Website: walmart
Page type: order-returns
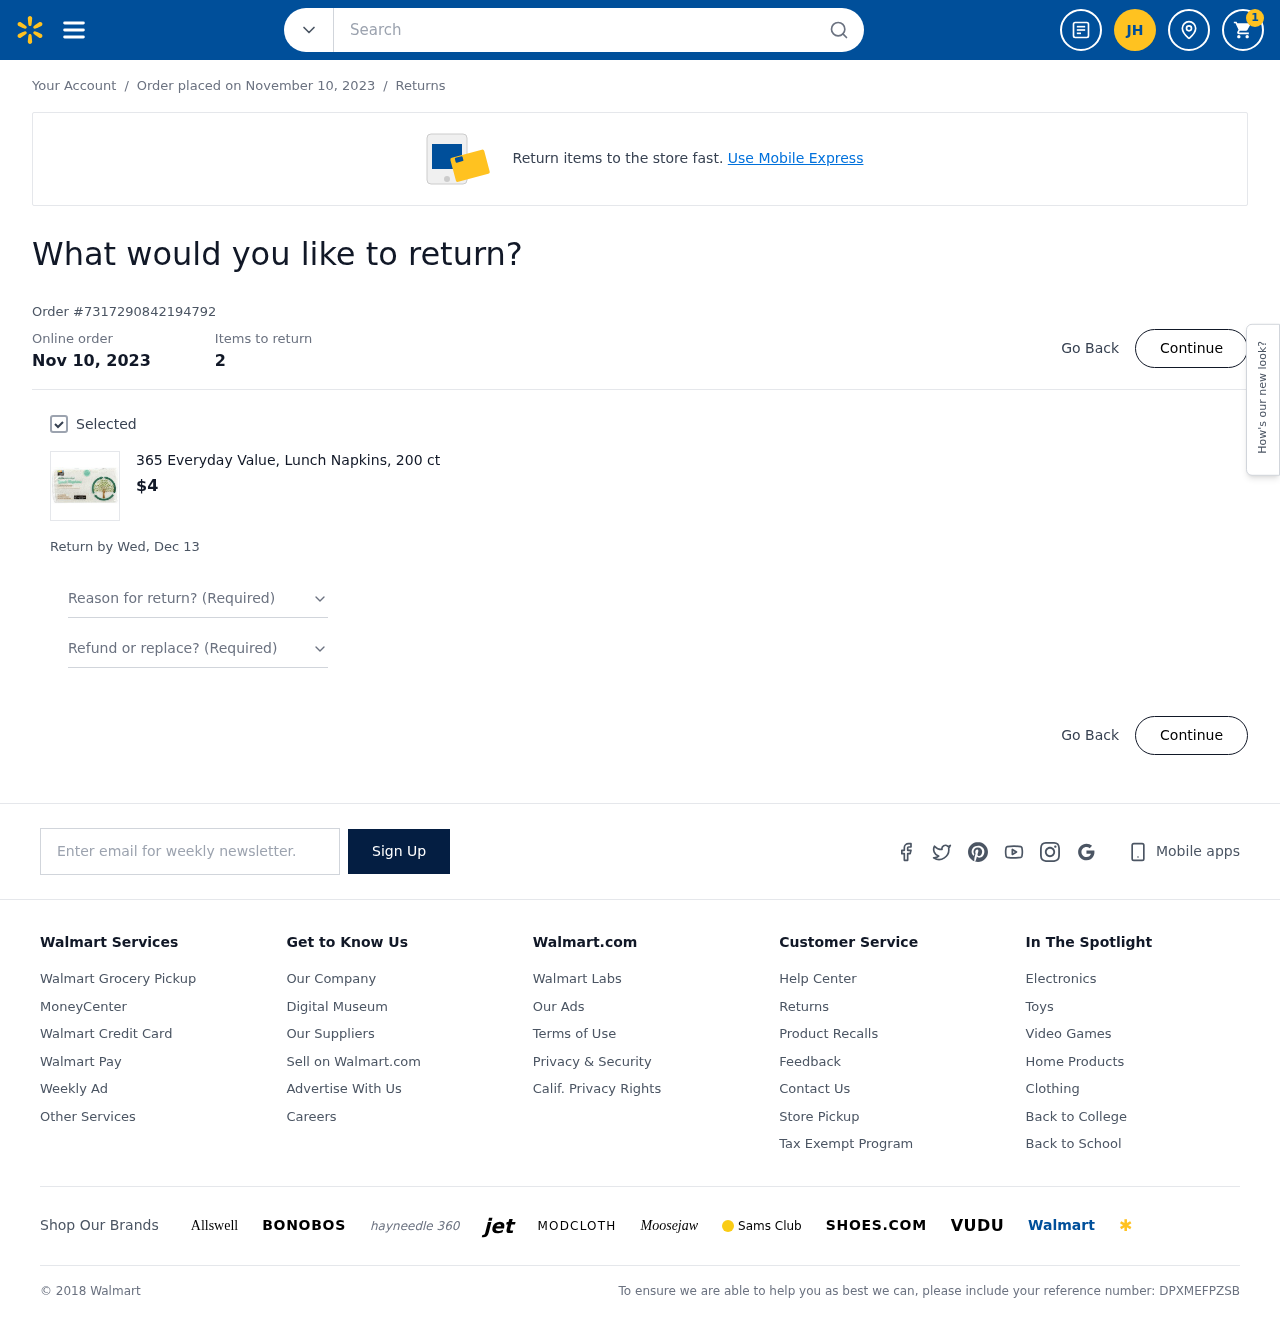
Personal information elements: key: PII_EMAIL
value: jhall@yahoo.com
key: PII_INITIALS
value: JH
Product elements: key: PRODUCT1_NAME
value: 365 Everyday Value, Lunch Napkins, 200 ct
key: PRODUCT1_PRICE
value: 4
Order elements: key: ORDER_NUM_ITEMS
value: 1
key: ORDER_DATE
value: Order placed on November 10, 2023
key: ORDER_DATE
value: Nov 10, 2023
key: ORDER_ID
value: Order #7317290842194792
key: ORDER_NUM_ITEMS
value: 2
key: ORDER_RETURN_BY_DATE
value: Return by Wed, Dec 13
Search elements: key: HEADER_SEARCH
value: Search